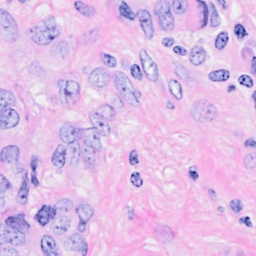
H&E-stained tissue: Breast